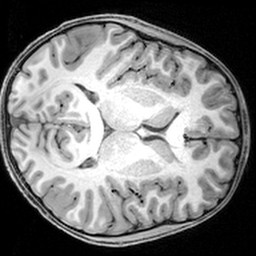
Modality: T1w
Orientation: axial
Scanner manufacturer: siemens
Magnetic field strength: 3 T
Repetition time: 1.9 s
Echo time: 0.00397 s